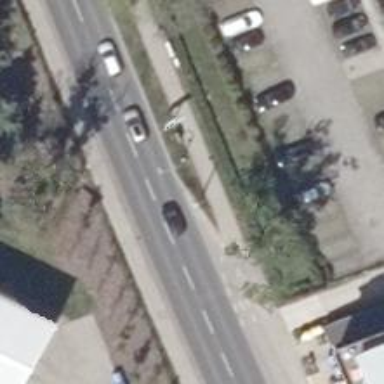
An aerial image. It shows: Cycleway.